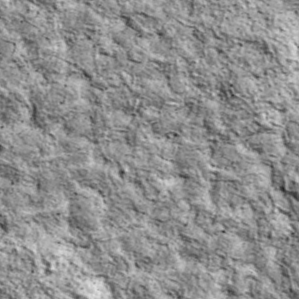
Label: non_frost